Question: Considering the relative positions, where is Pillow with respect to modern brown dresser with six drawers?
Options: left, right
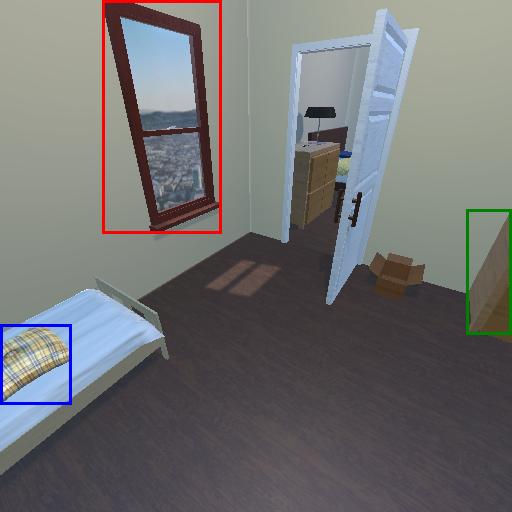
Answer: left